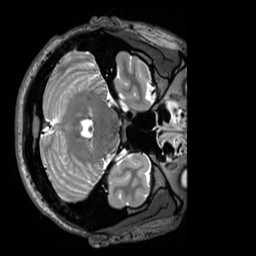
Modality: T2w
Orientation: axial
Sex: male
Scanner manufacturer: siemens
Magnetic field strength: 3 T
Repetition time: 3.2 s
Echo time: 0.409 s